Interaction volume radius: 5 \u00c5
Interaction volume height: 25 \u00c5
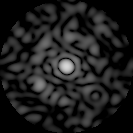
Disorder parameter: 0.7851